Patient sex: M
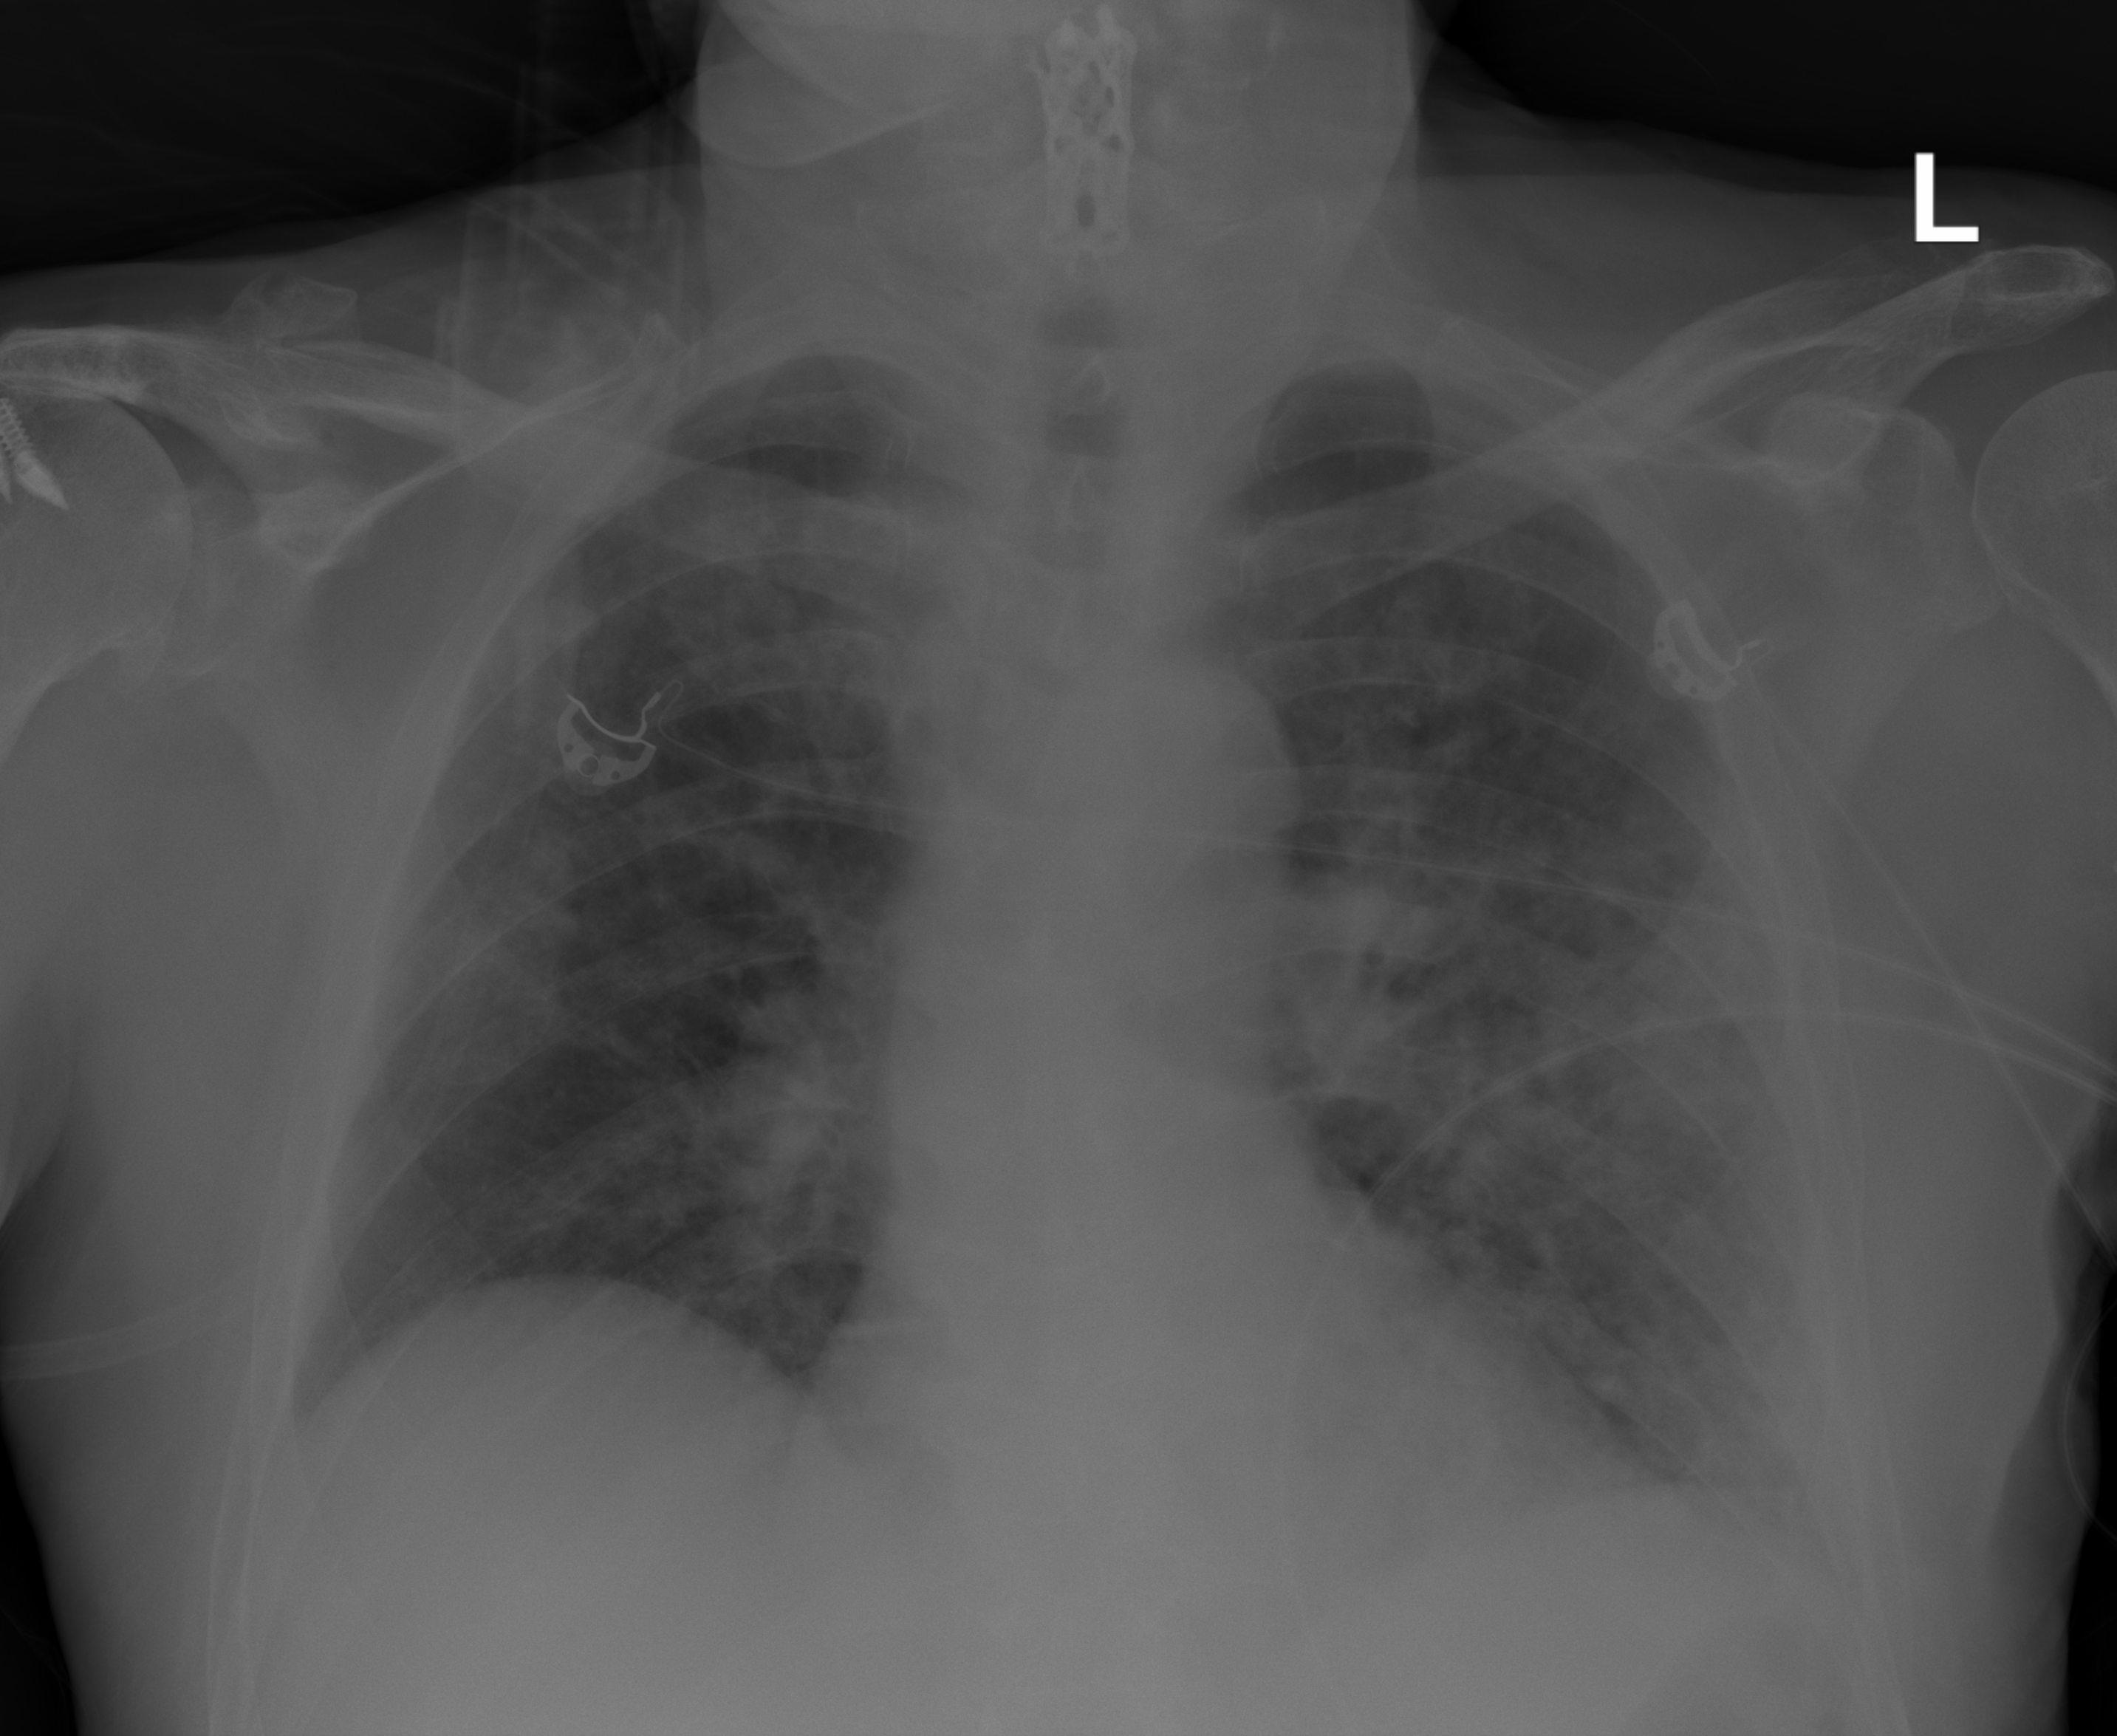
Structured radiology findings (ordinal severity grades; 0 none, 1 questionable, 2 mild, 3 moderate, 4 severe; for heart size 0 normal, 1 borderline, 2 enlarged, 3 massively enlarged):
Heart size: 2
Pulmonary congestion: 0
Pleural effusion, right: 0
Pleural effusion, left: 2
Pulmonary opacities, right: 2
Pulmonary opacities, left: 3
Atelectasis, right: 2
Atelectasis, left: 3